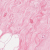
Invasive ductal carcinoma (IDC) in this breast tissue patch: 0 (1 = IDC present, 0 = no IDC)